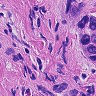
Metastatic tissue present: yes